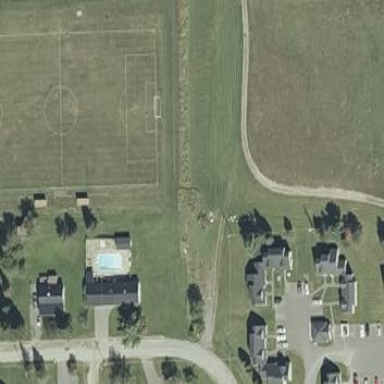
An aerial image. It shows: Soccer pitch for leisure land activities.